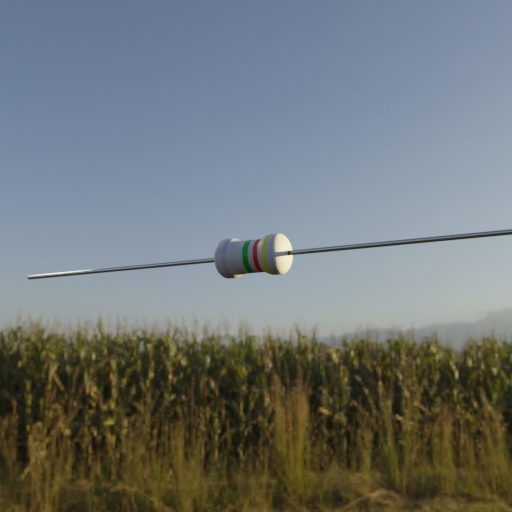
Resistor colour bands (in order): silver, green, red, yellow